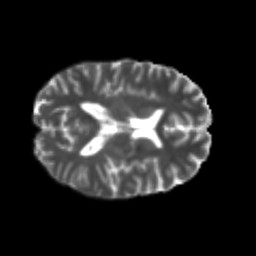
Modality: T2w
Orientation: axial
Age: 23
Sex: female
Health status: healthy
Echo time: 0.074 s